Question: What I'm trying to do is to send a JFrame through sockets.
The problem is after I send the form and press the button to view it
I get the below exception.

'''
package ds3;
import java.io.IOException;
import java.io.ObjectInputStream;
import java.io.ObjectOutputStream;
import java.net.ServerSocket;
import java.net.Socket;
import java.util.logging.Level;
import java.util.logging.Logger;
import javax.swing.JFrame;
public class SerializationApp extends JFrame {
private DataForm dataForm = new DataForm();
private int serverPort = 15000;
private ServerSocket serverSocket;
public SerializationApp() {
try {
serverSocket = new ServerSocket(serverPort);
initComponents();
new Thread(new Runnable() {
@Override
public void run() {
while (true) {
try {
Socket socket = serverSocket.accept();
ObjectInputStream objectinputstream = new ObjectInputStream(socket.getInputStream());
DataForm dataform = (DataForm) objectinputstream.readObject();
dataform.setTitle(socket.getInetAddress().getHostAddress());
dataform.setVisible(true);
socket.close();
} catch (ClassNotFoundException ex) {
Logger.getLogger(SerializationApp.class.getName()).log(Level.SEVERE, null, ex);
} catch (IOException ex) {
Logger.getLogger(SerializationApp.class.getName()).log(Level.SEVERE, null, ex);
}
}
}
}).start();
} catch (IOException ex) {
Logger.getLogger(SerializationApp.class.getName()).log(Level.SEVERE, null, ex);
}
}
@SuppressWarnings("unchecked")
// <editor-fold defaultstate="collapsed" desc="Generated Code">
private void initComponents() {
jPanel1 = new javax.swing.JPanel();
iptextfield = new javax.swing.JTextField();
jPanel2 = new javax.swing.JPanel();
viewButton = new javax.swing.JButton();
sendButton = new javax.swing.JButton();
setDefaultCloseOperation(javax.swing.WindowConstants.EXIT_ON_CLOSE);
jPanel1.setBorder(javax.swing.BorderFactory.createTitledBorder(null, "Receiver IP Address", javax.swing.border.TitledBorder.DEFAULT_JUSTIFICATION, javax.swing.border.TitledBorder.DEFAULT_POSITION, new java.awt.Font("Dialog", 0, 12), new java.awt.Color(0, 0, 204))); // NOI18N
jPanel1.setLayout(new java.awt.BorderLayout());
jPanel1.add(iptextfield, java.awt.BorderLayout.CENTER);
getContentPane().add(jPanel1, java.awt.BorderLayout.CENTER);
viewButton.setText("View Form");
viewButton.addActionListener(new java.awt.event.ActionListener() {
public void actionPerformed(java.awt.event.ActionEvent evt) {
viewButtonActionPerformed(evt);
}
});
jPanel2.add(viewButton);
sendButton.setText("Send Form");
sendButton.addActionListener(new java.awt.event.ActionListener() {
public void actionPerformed(java.awt.event.ActionEvent evt) {
sendButtonActionPerformed(evt);
}
});
jPanel2.add(sendButton);
getContentPane().add(jPanel2, java.awt.BorderLayout.SOUTH);
pack();
}// </editor-fold>
private void viewButtonActionPerformed(java.awt.event.ActionEvent evt) {
dataForm.setVisible(!dataForm.isVisible());
}
private void sendButtonActionPerformed(java.awt.event.ActionEvent evt) {
try {
Socket clientsocket = new Socket(iptextfield.getText(), 15000);
ObjectOutputStream oout = new ObjectOutputStream(clientsocket.getOutputStream());
oout.writeObject(dataForm);
oout.reset();
oout.flush();
clientsocket.close();
} catch (IOException ex) {
Logger.getLogger(SerializationApp.class.getName()).log(Level.SEVERE, null, ex);
}
}
public static void main(String args[]) {
//<editor-fold defaultstate="collapsed" desc=" Look and feel setting code (optional) ">
/*
* If Nimbus (introduced in Java SE 6) is not available, stay with the
* default look and feel. For details see
* http://download.oracle.com/javase/tutorial/uiswing/lookandfeel/plaf.html
*/
try {
for (javax.swing.UIManager.LookAndFeelInfo info : javax.swing.UIManager.getInstalledLookAndFeels()) {
if ("Nimbus".equals(info.getName())) {
javax.swing.UIManager.setLookAndFeel(info.getClassName());
break;
}
}
} catch (ClassNotFoundException ex) {
java.util.logging.Logger.getLogger(SerializationApp.class.getName()).log(java.util.logging.Level.SEVERE, null, ex);
} catch (InstantiationException ex) {
java.util.logging.Logger.getLogger(SerializationApp.class.getName()).log(java.util.logging.Level.SEVERE, null, ex);
} catch (IllegalAccessException ex) {
java.util.logging.Logger.getLogger(SerializationApp.class.getName()).log(java.util.logging.Level.SEVERE, null, ex);
} catch (javax.swing.UnsupportedLookAndFeelException ex) {
java.util.logging.Logger.getLogger(SerializationApp.class.getName()).log(java.util.logging.Level.SEVERE, null, ex);
}
//</editor-fold>
java.awt.EventQueue.invokeLater(new Runnable() {
@Override
public void run() {
new SerializationApp().setVisible(true);
}
});
}
// Variables declaration - do not modify
private javax.swing.JTextField iptextfield;
private javax.swing.JPanel jPanel1;
private javax.swing.JPanel jPanel2;
private javax.swing.JButton sendButton;
private javax.swing.JButton viewButton;
// End of variables declaration
}
'''
The serialized class
'''
package ds3;
import java.awt.event.ActionEvent;
import java.awt.event.ActionListener;
import java.io.Serializable;
public class DataForm extends javax.swing.JFrame implements Serializable {
public DataForm() {
initComponents();
jButton1.addActionListener(new ClearFormActionListener());
}
@SuppressWarnings("unchecked")
// <editor-fold defaultstate="collapsed" desc="Generated Code">
private void initComponents() {
buttonGroup1 = new javax.swing.ButtonGroup();
jLabel1 = new javax.swing.JLabel();
jPanel1 = new javax.swing.JPanel();
jLabel2 = new javax.swing.JLabel();
jTextField1 = new javax.swing.JTextField();
jLabel3 = new javax.swing.JLabel();
jTextField2 = new javax.swing.JTextField();
jLabel4 = new javax.swing.JLabel();
jPanel2 = new javax.swing.JPanel();
jRadioButton1 = new javax.swing.JRadioButton();
jRadioButton2 = new javax.swing.JRadioButton();
jLabel5 = new javax.swing.JLabel();
jTextField4 = new javax.swing.JTextField();
jPanel3 = new javax.swing.JPanel();
jButton1 = new javax.swing.JButton();
setTitle("Personal Data Form");
jLabel1.setFont(new java.awt.Font("Tahoma", 3, 11)); // NOI18N
jLabel1.setForeground(new java.awt.Color(0, 0, 204));
jLabel1.setHorizontalAlignment(javax.swing.SwingConstants.CENTER);
jLabel1.setText("Please fill you data below");
getContentPane().add(jLabel1, java.awt.BorderLayout.NORTH);
jPanel1.setLayout(new java.awt.GridLayout(4, 2, 0, 2));
jLabel2.setText("Firstname:");
jPanel1.add(jLabel2);
jPanel1.add(jTextField1);
jLabel3.setText("Lastname:");
jPanel1.add(jLabel3);
jPanel1.add(jTextField2);
jLabel4.setText("Gender:");
jPanel1.add(jLabel4);
jPanel2.setLayout(new java.awt.GridLayout(1, 2));
buttonGroup1.add(jRadioButton1);
jRadioButton1.setText("Male");
jPanel2.add(jRadioButton1);
buttonGroup1.add(jRadioButton2);
jRadioButton2.setText("Female");
jPanel2.add(jRadioButton2);
jPanel1.add(jPanel2);
jLabel5.setText("Email:");
jPanel1.add(jLabel5);
jPanel1.add(jTextField4);
getContentPane().add(jPanel1, java.awt.BorderLayout.CENTER);
jButton1.setText("Clear");
jPanel3.add(jButton1);
getContentPane().add(jPanel3, java.awt.BorderLayout.SOUTH);
pack();
}// </editor-fold>
// Variables declaration - do not modify
private javax.swing.ButtonGroup buttonGroup1;
private javax.swing.JButton jButton1;
private javax.swing.JLabel jLabel1;
private javax.swing.JLabel jLabel2;
private javax.swing.JLabel jLabel3;
private javax.swing.JLabel jLabel4;
private javax.swing.JLabel jLabel5;
private javax.swing.JPanel jPanel1;
private javax.swing.JPanel jPanel2;
private javax.swing.JPanel jPanel3;
private javax.swing.JRadioButton jRadioButton1;
private javax.swing.JRadioButton jRadioButton2;
private javax.swing.JTextField jTextField1;
private javax.swing.JTextField jTextField2;
private javax.swing.JTextField jTextField4;
// End of variables declaration
class ClearFormActionListener implements ActionListener , Serializable {
@Override
public void actionPerformed(ActionEvent e) {
jTextField1.setText("");
jTextField2.setText("");
jTextField4.setText("");
buttonGroup1.clearSelection();
}
}
}
'''
The exception.
'''
Exception in thread "AWT-EventQueue-0" java.lang.NullPointerException
at javax.swing.plaf.synth.SynthLookAndFeel.paintRegion(SynthLookAndFeel.java:395)
at javax.swing.plaf.synth.SynthLookAndFeel.update(SynthLookAndFeel.java:359)
at javax.swing.plaf.synth.SynthRootPaneUI.update(SynthRootPaneUI.java:94)
at javax.swing.JComponent.paintComponent(JComponent.java:765)
at javax.swing.JComponent.paintToOffscreen(JComponent.java:5142)
at javax.swing.BufferStrategyPaintManager.paint(BufferStrategyPaintManager.java:302)
at javax.swing.RepaintManager.paint(RepaintManager.java:1188)
at javax.swing.JComponent.paint(JComponent.java:1015)
at java.awt.GraphicsCallback$PaintCallback.run(GraphicsCallback.java:39)
at sun.awt.SunGraphicsCallback.runOneComponent(SunGraphicsCallback.java:78)
at sun.awt.SunGraphicsCallback.runComponents(SunGraphicsCallback.java:115)
at java.awt.Container.paint(Container.java:1784)
at javax.swing.RepaintManager.paintDirtyRegions(RepaintManager.java:794)
at javax.swing.RepaintManager.paintDirtyRegions(RepaintManager.java:735)
at javax.swing.RepaintManager.prePaintDirtyRegions(RepaintManager.java:677)
at javax.swing.RepaintManager.access$700(RepaintManager.java:58)
at javax.swing.RepaintManager$ProcessingRunnable.run(RepaintManager.java:1593)
at java.awt.event.InvocationEvent.dispatch(InvocationEvent.java:226)
at java.awt.EventQueue.dispatchEventImpl(EventQueue.java:647)
at java.awt.EventQueue.access$000(EventQueue.java:96)
at java.awt.EventQueue$1.run(EventQueue.java:608)
at java.awt.EventQueue$1.run(EventQueue.java:606)
at java.security.AccessController.doPrivileged(Native Method)
at java.security.AccessControlContext$1.doIntersectionPrivilege(AccessControlContext.java:105)
at java.awt.EventQueue.dispatchEvent(EventQueue.java:617)
at java.awt.EventDispatchThread.pumpOneEventForFilters(EventDispatchThread.java:275)
at java.awt.EventDispatchThread.pumpEventsForFilter(EventDispatchThread.java:200)
at java.awt.EventDispatchThread.pumpEventsForHierarchy(EventDispatchThread.java:190)
at java.awt.EventDispatchThread.pumpEvents(EventDispatchThread.java:185)
at java.awt.EventDispatchThread.pumpEvents(EventDispatchThread.java:177)
at java.awt.EventDispatchThread.run(EventDispatchThread.java:138)
'''
The <URL>
To be more specific.
Why when I send the form ,the form appears to the receiver normally without any exception and after that I can't see the form from the sender without get any exception.
I mean if it's a serialize problem why the sender can send to the receiver the form without
any problem and after that the 'View Form' button cause the exception?
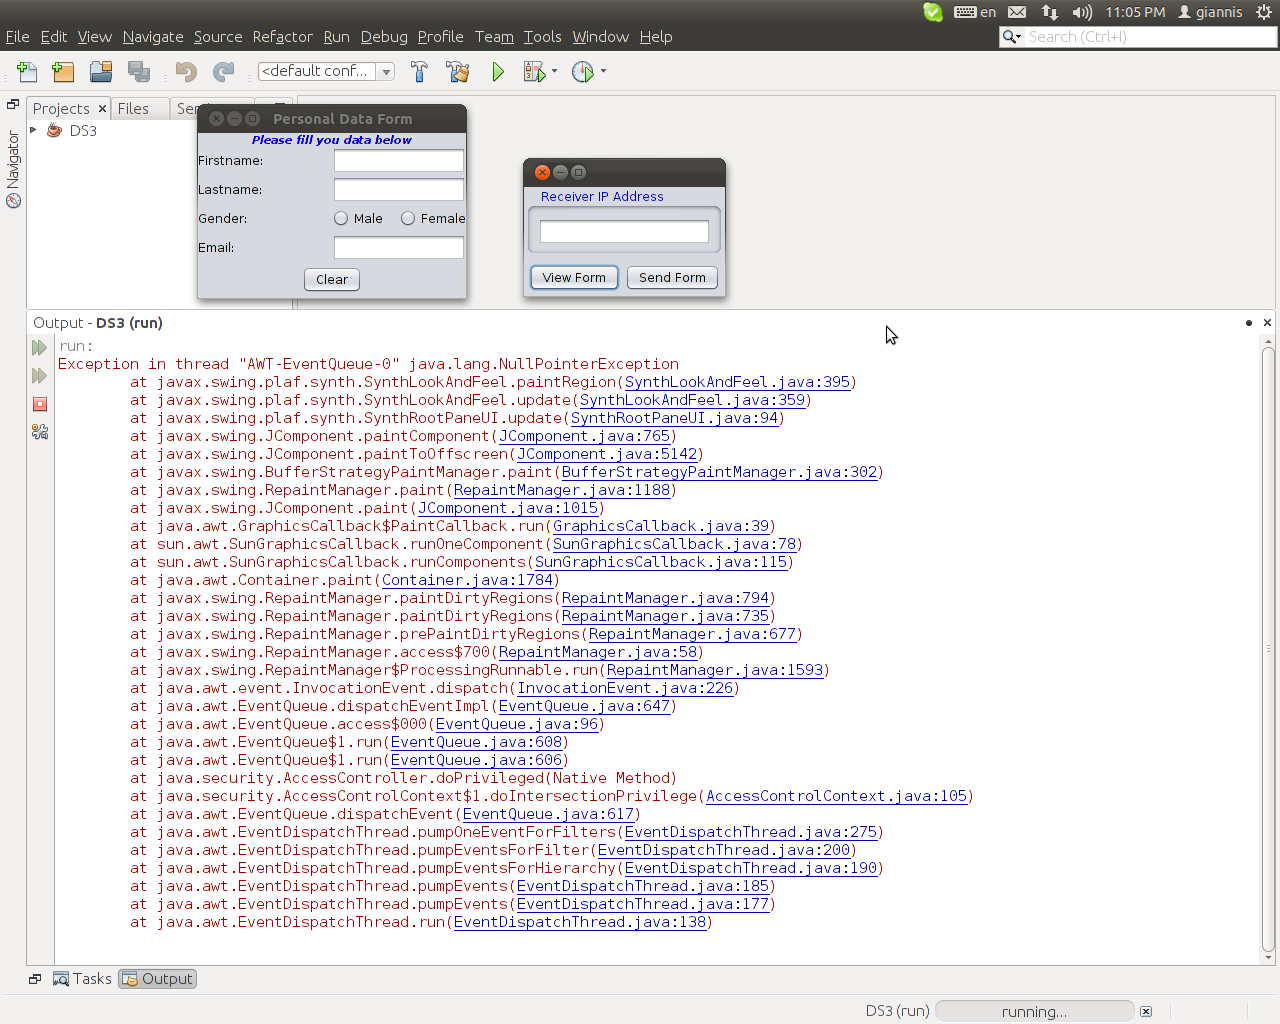
Answer: I did it something similar years ago and I ended up sending a 'JPanel' instead that a frame itself.
I think that the problem in this situation is the fact that the frame is somewhat attached to a 'Graphics' which is not, of course, serialized and sent over network becuse it's really near to the host OS in the implementation (at AWT 'Window' level)
I suggest you to try sending just a panel (which in the end is just the content pane of the frame that you are trying to send) a try again. If you really need to attach frame properties you could encapsulate them in a custom object and attach them by serialization (eg title or whatever).